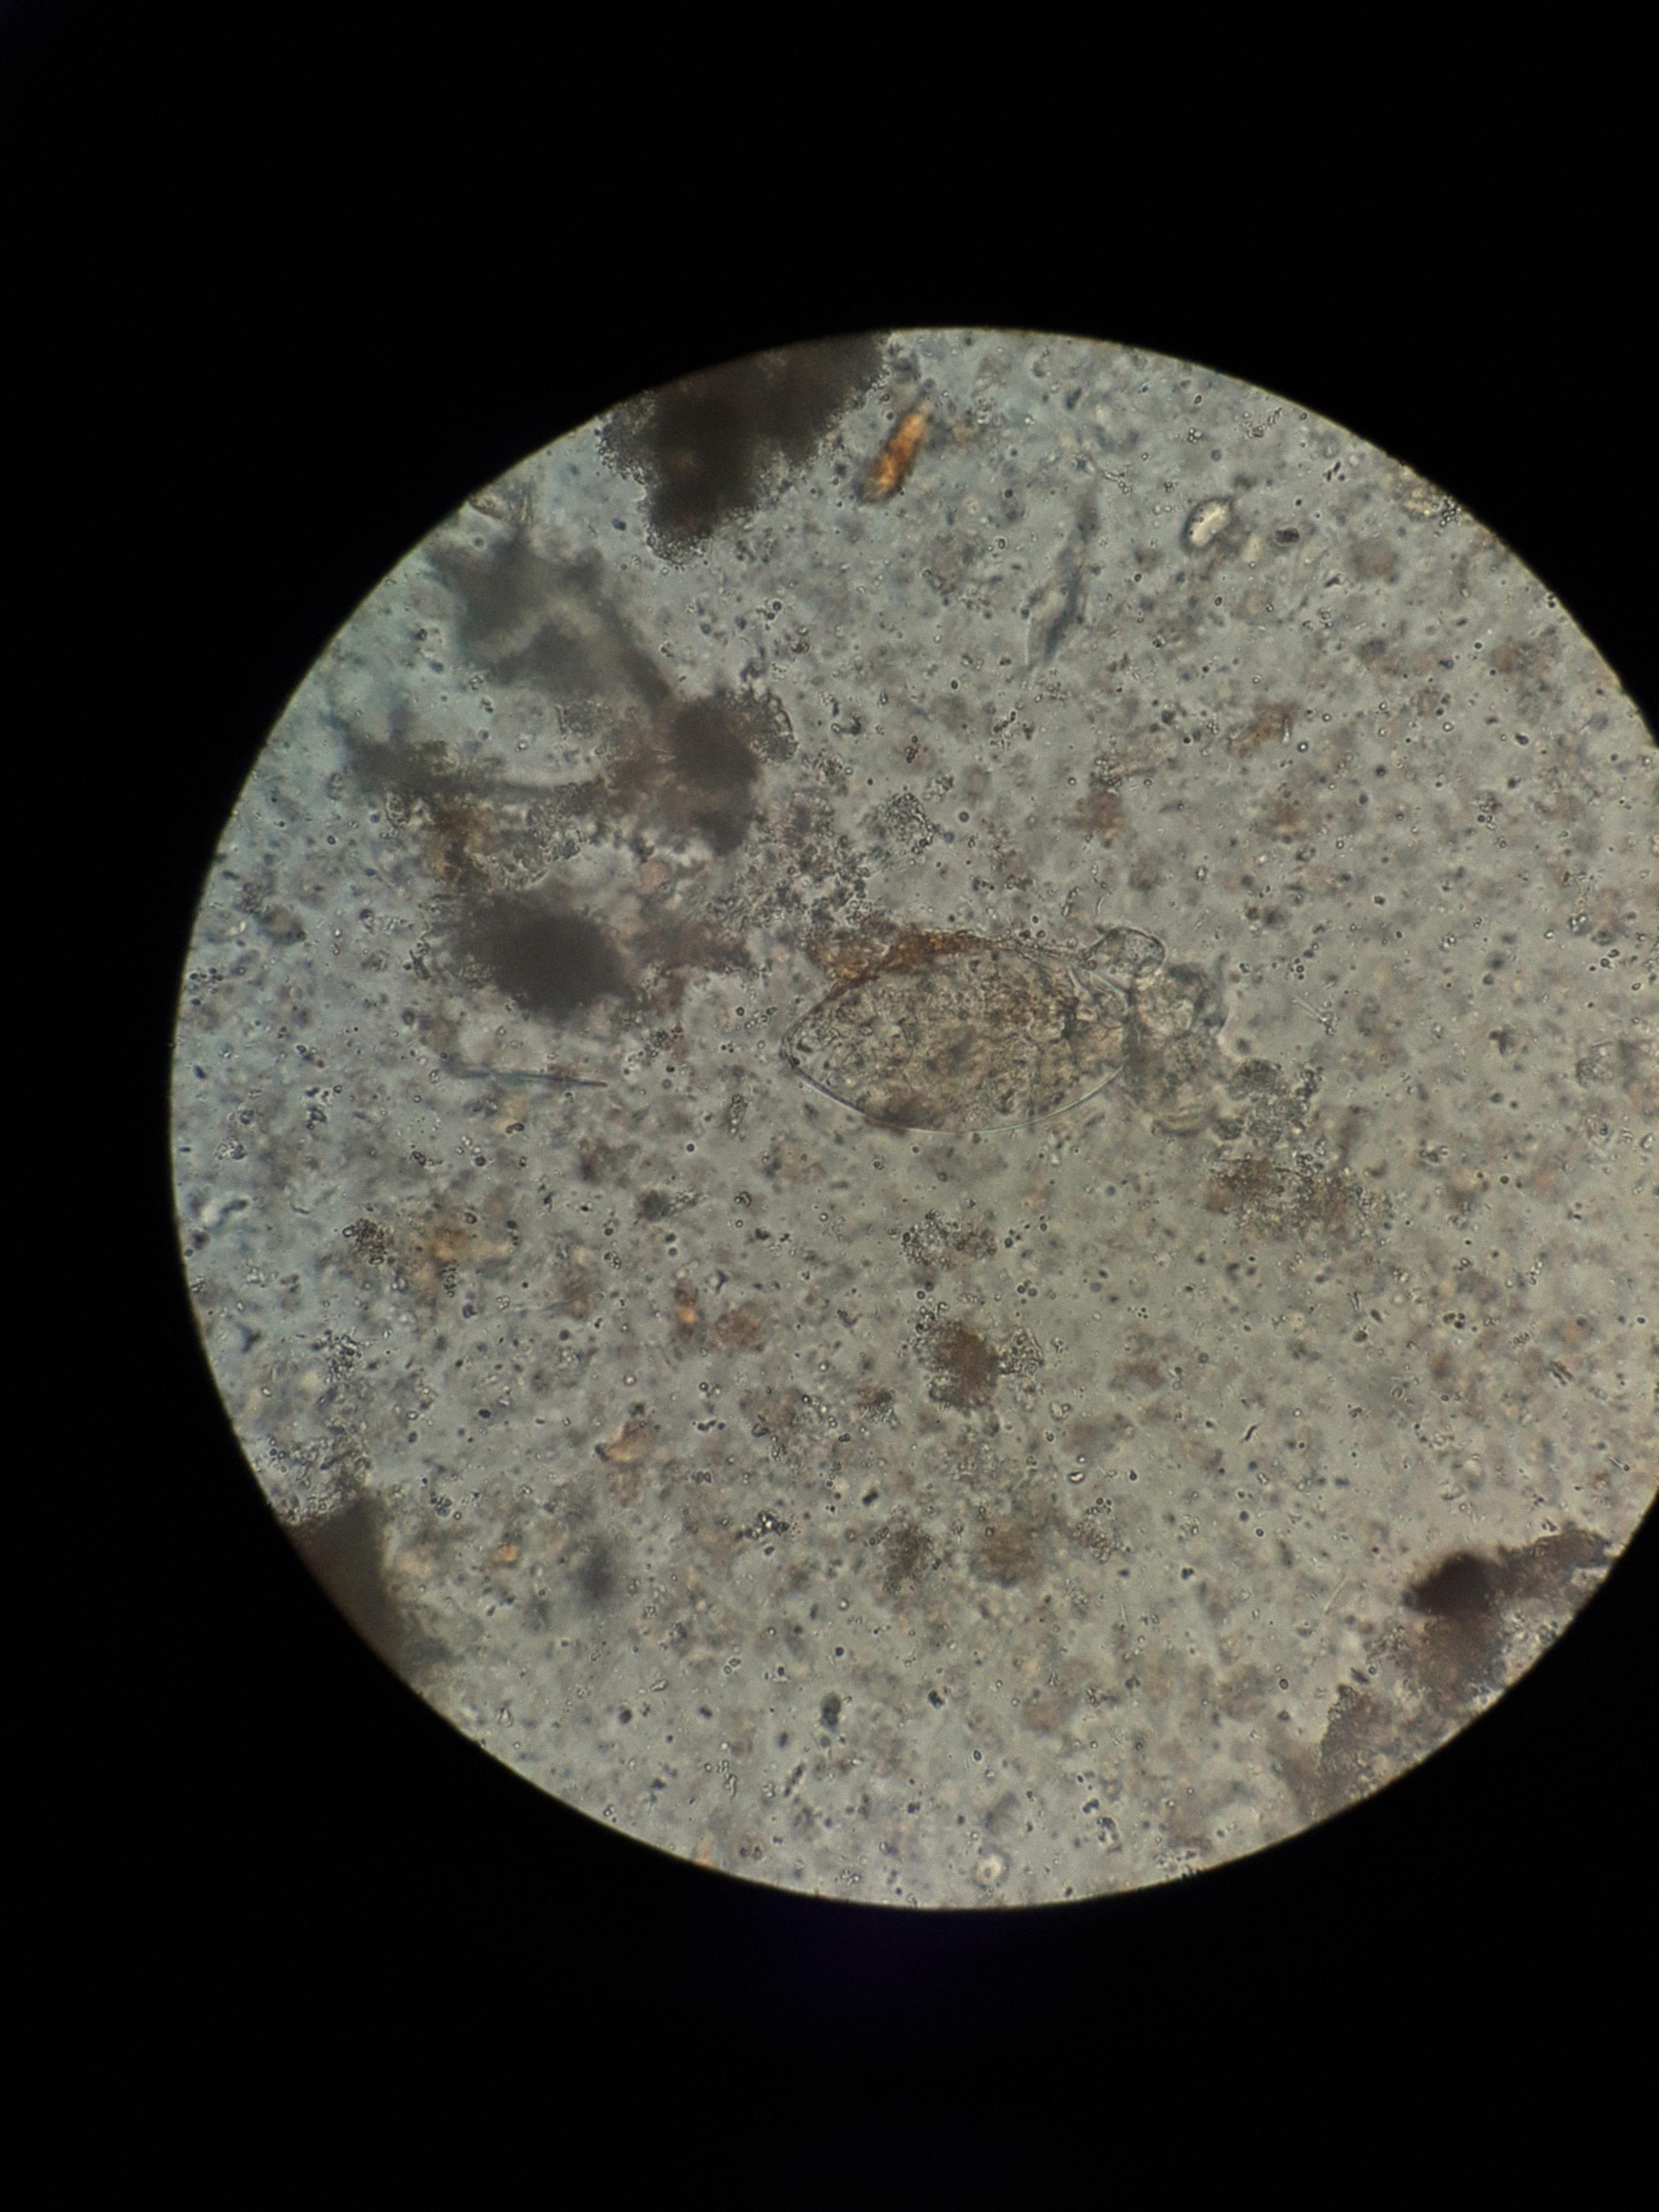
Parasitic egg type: Fasciolopsis buski